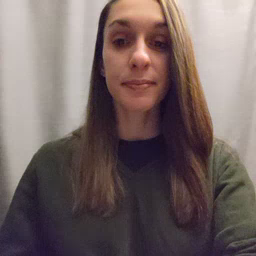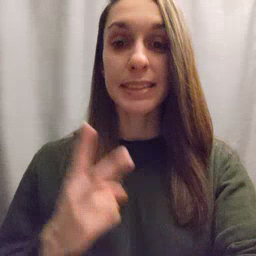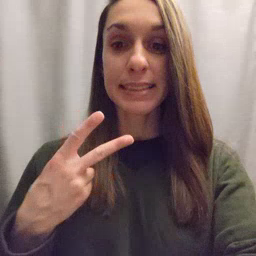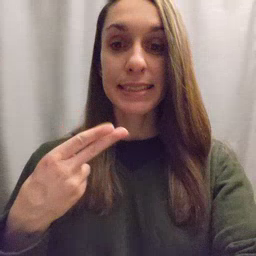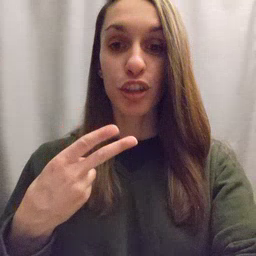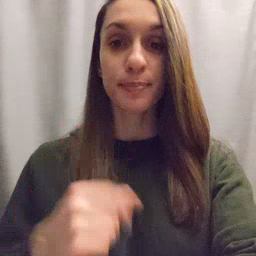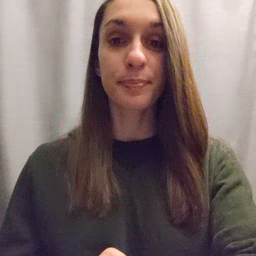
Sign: scissors